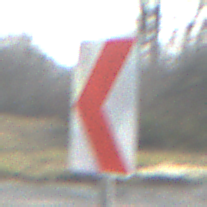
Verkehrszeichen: RichtungstafelnInKurvenKleinRechts
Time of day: MorningAfternoon
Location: Outdoor (Suburban)
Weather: PartlyCloudy
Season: NotSpecified
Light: Natural